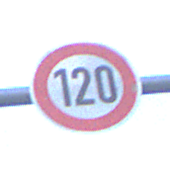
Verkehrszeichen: Geschwindigkeit120
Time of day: SunriseSunset
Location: Outdoor (Urban)
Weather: PartlyCloudy
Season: NotSpecified
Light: Natural